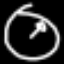
Label: clock